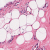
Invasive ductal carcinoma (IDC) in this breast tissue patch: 0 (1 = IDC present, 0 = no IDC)